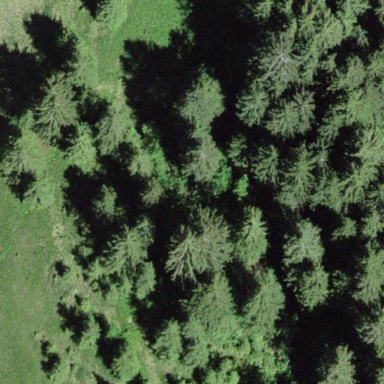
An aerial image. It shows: Forest area.